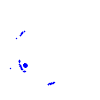
Particle: pion